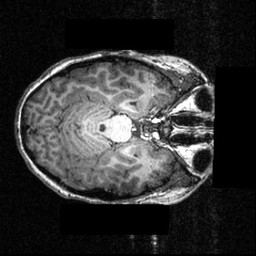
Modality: T1w
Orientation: axial
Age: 20
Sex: female
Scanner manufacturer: siemens
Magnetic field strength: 3.951 T
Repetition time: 1.5 s
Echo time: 0.00335 s